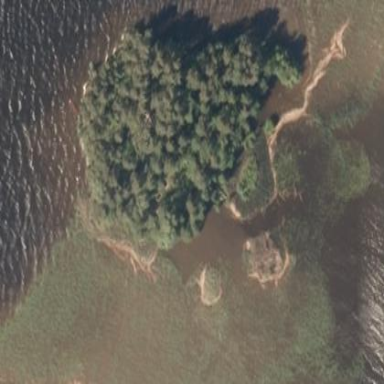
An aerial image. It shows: Island.